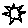
Label: sun